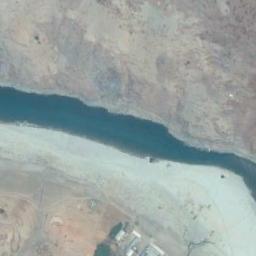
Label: river